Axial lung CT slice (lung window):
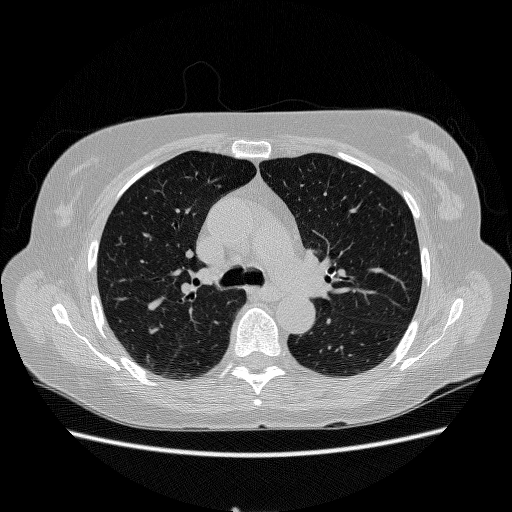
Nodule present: no